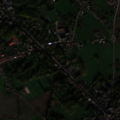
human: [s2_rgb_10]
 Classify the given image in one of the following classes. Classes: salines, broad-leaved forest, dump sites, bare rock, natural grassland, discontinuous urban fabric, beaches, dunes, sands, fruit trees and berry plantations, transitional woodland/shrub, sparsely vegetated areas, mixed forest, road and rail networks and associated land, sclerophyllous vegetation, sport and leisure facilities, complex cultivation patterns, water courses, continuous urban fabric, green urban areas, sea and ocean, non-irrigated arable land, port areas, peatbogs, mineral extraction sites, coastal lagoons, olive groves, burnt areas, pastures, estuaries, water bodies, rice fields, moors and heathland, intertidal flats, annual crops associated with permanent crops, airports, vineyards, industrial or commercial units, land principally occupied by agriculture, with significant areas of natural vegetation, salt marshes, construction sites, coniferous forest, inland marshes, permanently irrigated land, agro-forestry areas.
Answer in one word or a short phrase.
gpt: discontinuous urban fabric, green urban areas, non-irrigated arable land, complex cultivation patterns, land principally occupied by agriculture, with significant areas of natural vegetation, broad-leaved forest